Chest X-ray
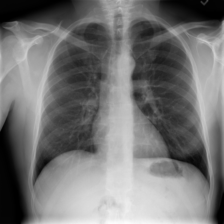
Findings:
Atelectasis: negative
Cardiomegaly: negative
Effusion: negative
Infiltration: negative
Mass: negative
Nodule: negative
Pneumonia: negative
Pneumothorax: negative
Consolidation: negative
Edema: negative
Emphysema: negative
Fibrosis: negative
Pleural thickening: negative
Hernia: negative